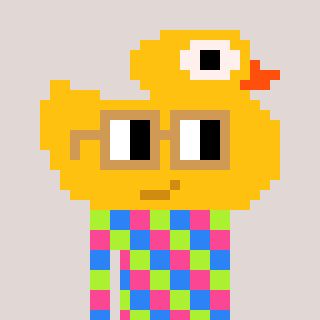
a pixel art character with square brown glasses, a ducky-shaped head and a foggrey-colored body on a warm background